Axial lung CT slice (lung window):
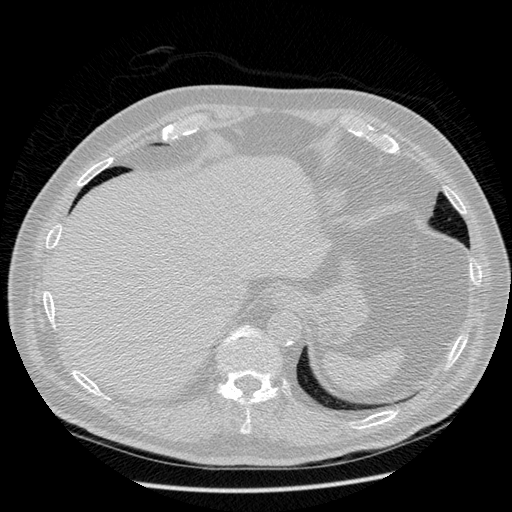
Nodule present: no